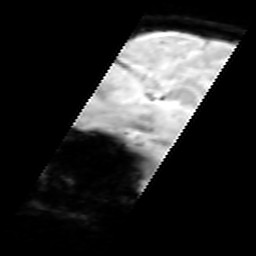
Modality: inplaneT2
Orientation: sagittal
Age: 25
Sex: female